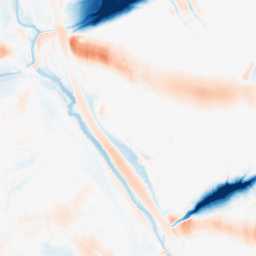
Category: morphological
Decomposition family: morphological_ellipse
Decomposition parameters: operation: average
width: 50
height: 30
Upsampling method: cubic_mitchell
Upsampling parameters: scale: 8
Upsampling scale: 8